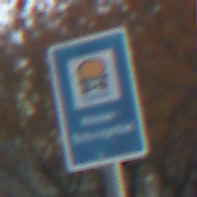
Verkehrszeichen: Wasserschutzgebiet
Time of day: MorningAfternoon
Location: Outdoor (Suburban)
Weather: PartlyCloudy
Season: NotSpecified
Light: Natural